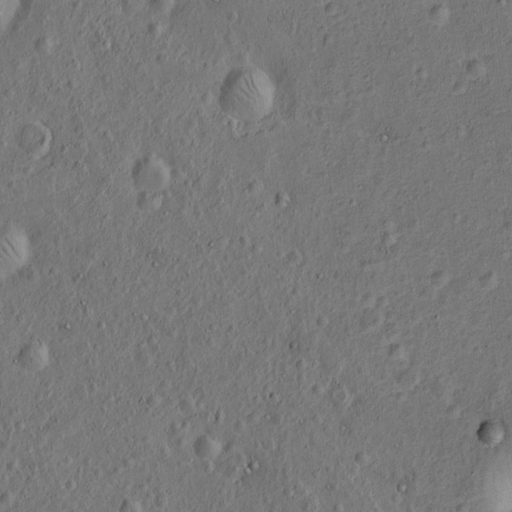
Objects detected: cone